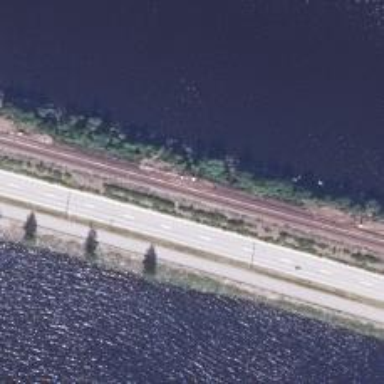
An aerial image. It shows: Continuous rail for railway.